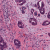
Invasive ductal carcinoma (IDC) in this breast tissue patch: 0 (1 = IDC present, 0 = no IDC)